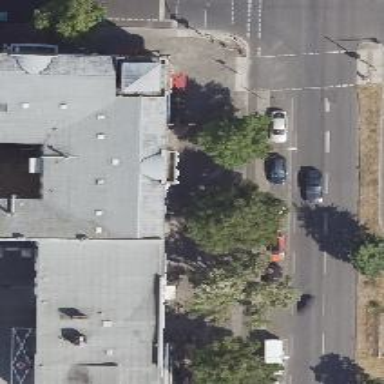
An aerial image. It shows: Clothing store.